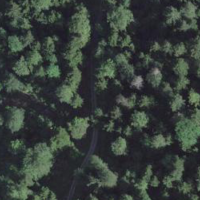
EUNIS habitat code: 44
Species observed at this site:
Fragaria vesca
Arum maculatum
Tussilago farfara